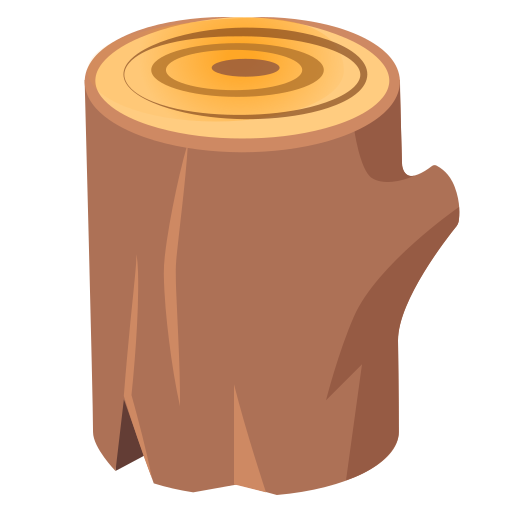
Emoji: 🪵